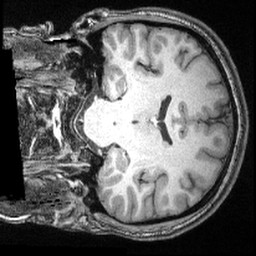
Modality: T1w
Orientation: coronal
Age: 26
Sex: male
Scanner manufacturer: siemens
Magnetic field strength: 3 T
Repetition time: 2.4 s
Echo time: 0.00374 s